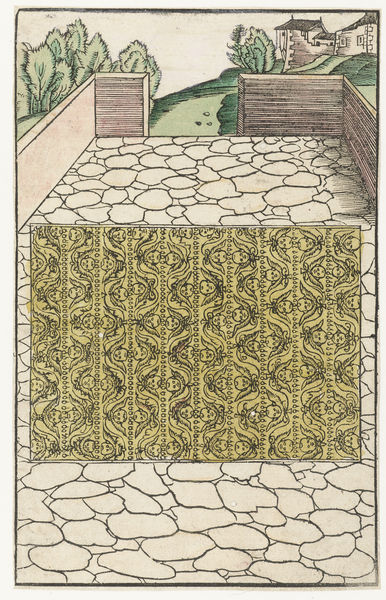
Titel: Tabernakel met patroon van cherubs
Künstler: Lucas (I) Cranach
Standort: Amsterdam
Institution: Rijksmuseum
Schlagwörter: baum, bäume, zeichnung, haus, wiese, zaun, muster, ornament, teppich, stein, steine, hügel, gold, garten, relief, perspektive, pflaster, mauer, platz, durchgang, burg, deko, geometrie, steinplatten, wertvoll, buchmalerei, steiune